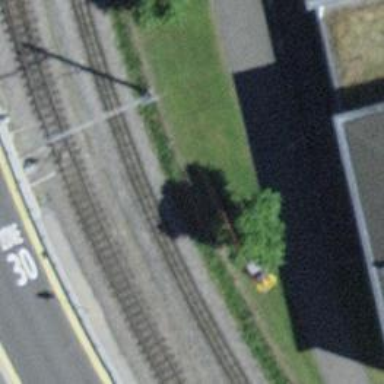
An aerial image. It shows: Narrow-gauge railway track with electrified contact line. The railway has one track.